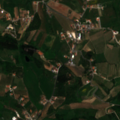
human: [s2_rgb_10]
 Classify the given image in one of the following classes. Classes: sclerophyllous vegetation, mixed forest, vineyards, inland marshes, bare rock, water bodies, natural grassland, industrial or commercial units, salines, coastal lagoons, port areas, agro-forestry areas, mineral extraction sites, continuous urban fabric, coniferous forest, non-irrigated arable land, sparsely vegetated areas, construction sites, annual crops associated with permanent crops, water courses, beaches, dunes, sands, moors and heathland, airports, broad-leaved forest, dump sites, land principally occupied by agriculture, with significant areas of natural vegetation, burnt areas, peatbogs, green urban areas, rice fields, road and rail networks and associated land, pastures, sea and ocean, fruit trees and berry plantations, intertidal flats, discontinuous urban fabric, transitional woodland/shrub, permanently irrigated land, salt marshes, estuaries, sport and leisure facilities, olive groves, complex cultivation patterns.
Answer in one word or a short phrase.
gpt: vineyards, fruit trees and berry plantations, complex cultivation patterns, land principally occupied by agriculture, with significant areas of natural vegetation